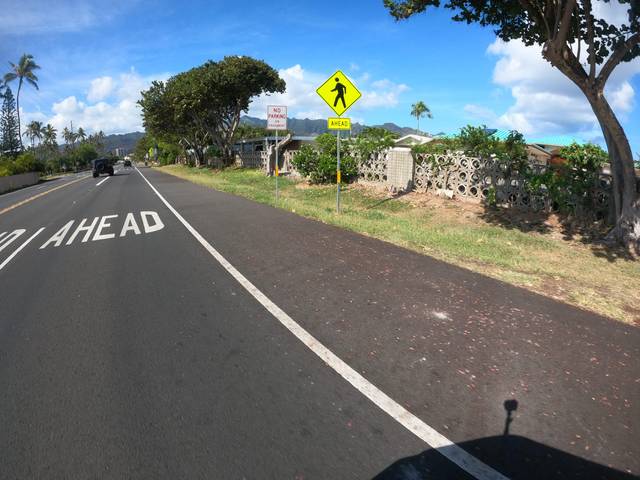
Region: United States
Coordinates: 21.279, -157.708